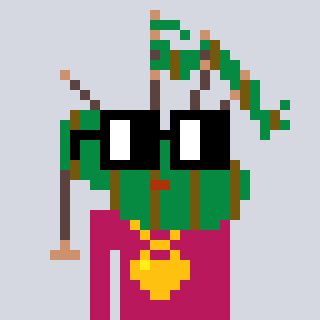
a pixel art character with square black glasses, a bagpipe-shaped head and a darkpink-colored body on a cool background